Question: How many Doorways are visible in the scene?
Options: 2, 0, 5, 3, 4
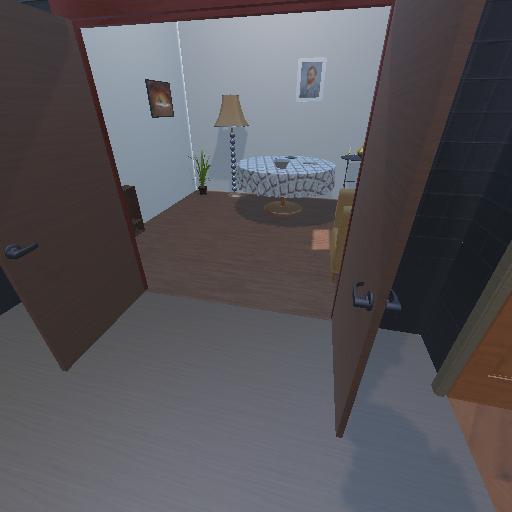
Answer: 2